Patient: sex M, age 55
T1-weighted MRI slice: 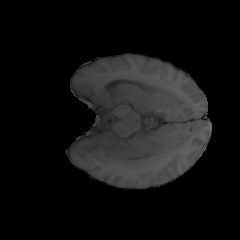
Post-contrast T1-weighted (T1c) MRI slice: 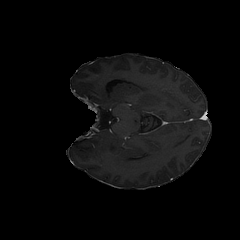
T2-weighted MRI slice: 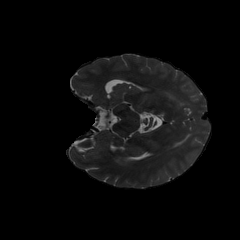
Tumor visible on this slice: yes
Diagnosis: Glioblastoma, IDH-wildtype
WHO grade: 4